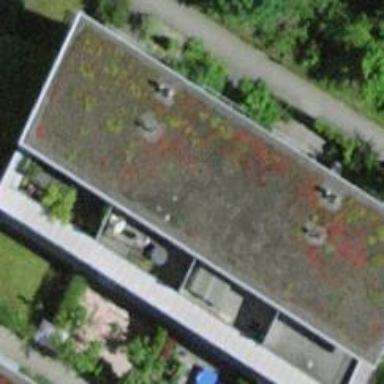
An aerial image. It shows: Terrace building with flat roof.